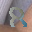
Label: 8